Field crop: maize
Growth stage: 2
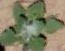
Species: chenopodium